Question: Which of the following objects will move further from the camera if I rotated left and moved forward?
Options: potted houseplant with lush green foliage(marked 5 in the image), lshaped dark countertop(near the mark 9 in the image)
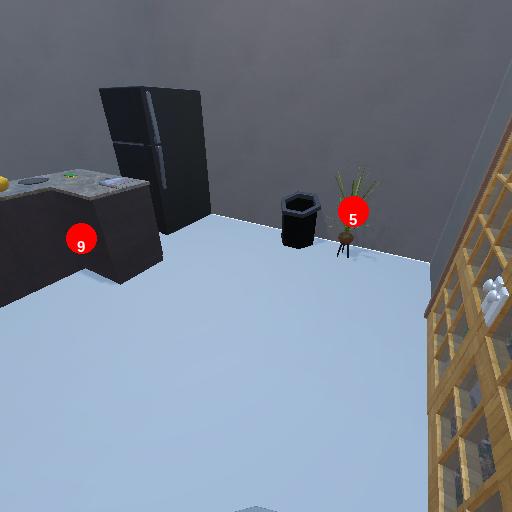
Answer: potted houseplant with lush green foliage(marked 5 in the image)